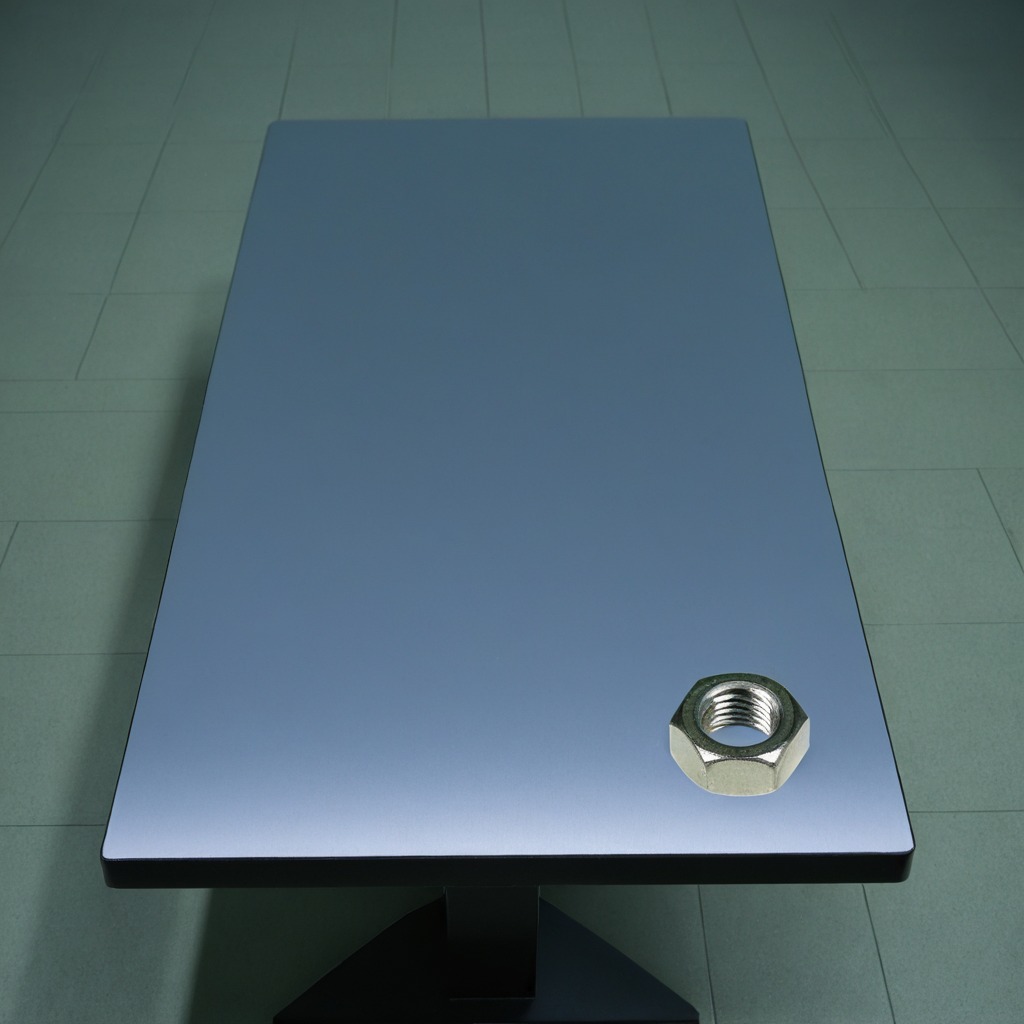
A metal nut lies on a clean empty table in a railway signal maintenance room lit by harsh overhead fluorescents photorealistic surface textures crisp shadows high dynamic range